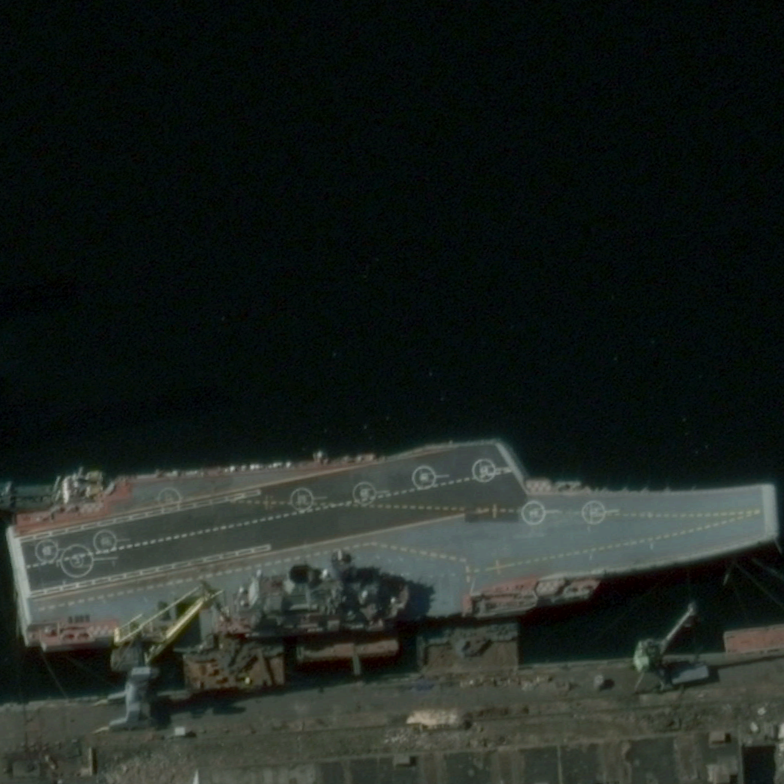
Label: aircraft_carrier